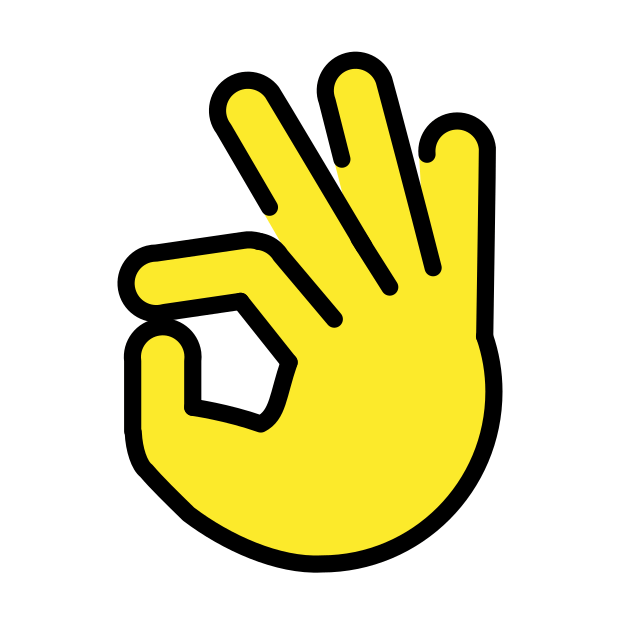
OK hand